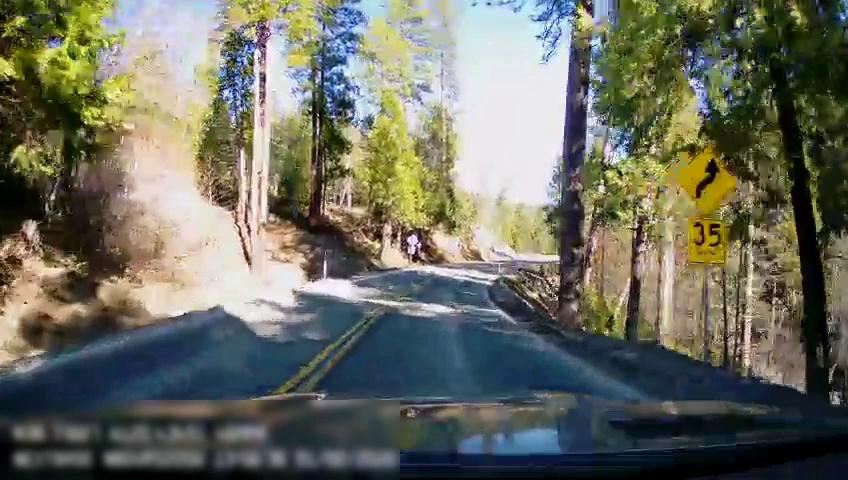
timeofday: Day
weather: Sunny
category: Drivable Space
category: Lanes | Alternate Lane
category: Lanes | Opposite Lane
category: Lanes | Current Lane
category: Lanes | Opposite Lane
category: Traffic | Signs
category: Traffic | Signs